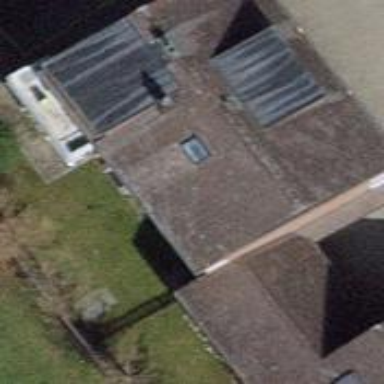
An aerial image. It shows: Terrace building with gabled roof.